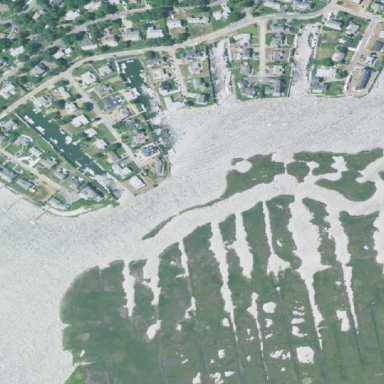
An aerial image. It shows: Saltmarsh wetland area.